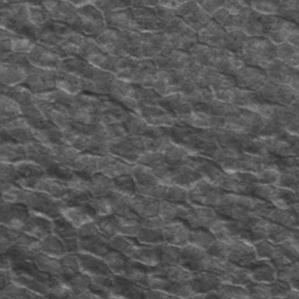
Label: frost